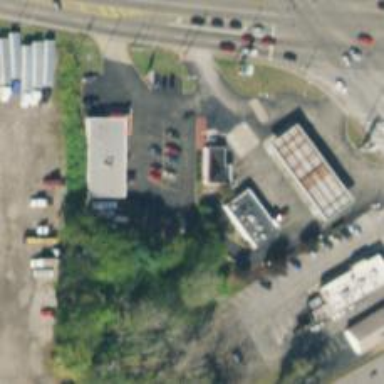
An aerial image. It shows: Convenience shop.